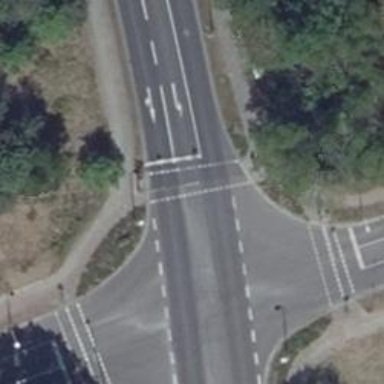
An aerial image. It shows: Road with traffic signals.